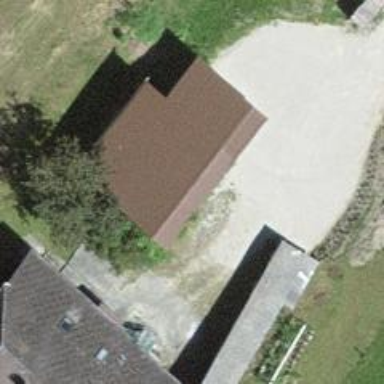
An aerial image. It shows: Barn.